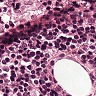
Metastatic tissue present: no